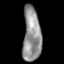
Tissue: lung
Cell type: Epithelial cells
Senescence score: 0.1652
Nuclear area (px): 964
Mean DAPI intensity: 145.988